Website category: university
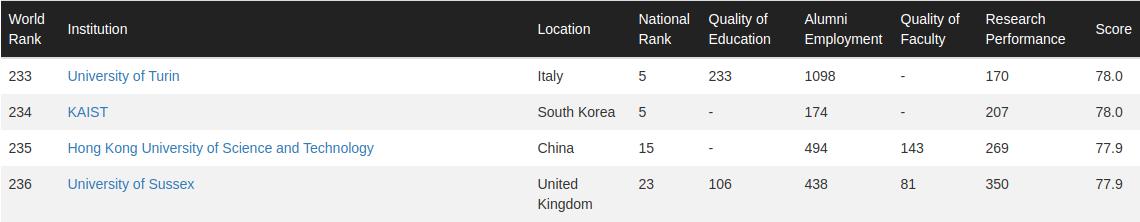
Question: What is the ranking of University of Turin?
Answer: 233

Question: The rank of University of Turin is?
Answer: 233

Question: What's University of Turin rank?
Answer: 233

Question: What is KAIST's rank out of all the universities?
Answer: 234

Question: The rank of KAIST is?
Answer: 234

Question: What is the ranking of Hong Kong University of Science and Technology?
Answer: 235

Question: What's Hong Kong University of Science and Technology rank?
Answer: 235

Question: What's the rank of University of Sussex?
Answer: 236

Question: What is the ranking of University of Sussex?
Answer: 236

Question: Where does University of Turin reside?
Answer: Italy

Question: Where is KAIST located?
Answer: South Korea

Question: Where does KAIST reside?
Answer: South Korea

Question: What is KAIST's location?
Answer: South Korea

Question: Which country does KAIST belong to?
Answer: South Korea

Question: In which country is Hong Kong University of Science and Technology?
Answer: China

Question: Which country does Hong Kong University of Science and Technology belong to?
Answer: China

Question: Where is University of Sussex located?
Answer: United Kingdom

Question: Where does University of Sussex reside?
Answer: United Kingdom

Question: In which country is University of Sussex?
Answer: United Kingdom

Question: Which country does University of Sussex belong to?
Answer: United Kingdom

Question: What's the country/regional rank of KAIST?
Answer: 5

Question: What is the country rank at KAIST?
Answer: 5

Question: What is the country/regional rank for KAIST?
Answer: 5

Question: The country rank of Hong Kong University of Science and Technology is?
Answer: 15

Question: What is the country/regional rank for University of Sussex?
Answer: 23

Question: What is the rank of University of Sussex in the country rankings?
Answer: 23

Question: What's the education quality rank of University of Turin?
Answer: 233

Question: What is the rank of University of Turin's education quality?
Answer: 233

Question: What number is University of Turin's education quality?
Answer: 233

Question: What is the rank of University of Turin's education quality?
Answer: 233

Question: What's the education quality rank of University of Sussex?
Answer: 106

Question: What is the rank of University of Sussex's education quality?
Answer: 106

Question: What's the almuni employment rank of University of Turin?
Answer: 1098

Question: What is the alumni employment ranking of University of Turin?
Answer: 1098

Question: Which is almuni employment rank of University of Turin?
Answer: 1098

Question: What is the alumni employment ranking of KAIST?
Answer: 174

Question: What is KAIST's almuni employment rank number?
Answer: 174

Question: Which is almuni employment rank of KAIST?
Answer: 174

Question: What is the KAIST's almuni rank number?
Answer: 174

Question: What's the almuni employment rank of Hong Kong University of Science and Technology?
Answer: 494

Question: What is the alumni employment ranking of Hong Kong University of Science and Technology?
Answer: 494

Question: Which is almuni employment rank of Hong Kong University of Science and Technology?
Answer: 494

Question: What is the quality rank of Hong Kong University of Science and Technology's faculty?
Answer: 143

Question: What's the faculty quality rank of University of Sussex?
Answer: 81

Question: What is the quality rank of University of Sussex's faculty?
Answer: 81

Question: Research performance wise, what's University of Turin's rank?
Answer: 170

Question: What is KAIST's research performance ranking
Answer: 207

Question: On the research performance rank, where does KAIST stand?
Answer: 207

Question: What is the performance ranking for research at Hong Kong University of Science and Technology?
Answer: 269

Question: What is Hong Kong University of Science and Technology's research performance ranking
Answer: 269

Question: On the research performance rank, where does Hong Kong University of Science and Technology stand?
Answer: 269

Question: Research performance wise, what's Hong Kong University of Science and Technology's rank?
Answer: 269

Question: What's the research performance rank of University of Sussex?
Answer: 350

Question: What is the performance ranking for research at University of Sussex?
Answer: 350

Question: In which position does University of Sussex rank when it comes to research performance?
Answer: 350

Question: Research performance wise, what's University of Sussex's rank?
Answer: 350

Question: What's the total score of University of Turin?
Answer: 78.0

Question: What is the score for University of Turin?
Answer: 78.0

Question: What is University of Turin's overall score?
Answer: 78.0

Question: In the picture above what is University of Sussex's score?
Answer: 77.9

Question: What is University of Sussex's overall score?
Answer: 77.9

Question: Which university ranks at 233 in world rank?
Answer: University of Turin

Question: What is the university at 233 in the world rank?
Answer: University of Turin

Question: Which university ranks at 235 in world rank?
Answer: Hong Kong University of Science and Technology